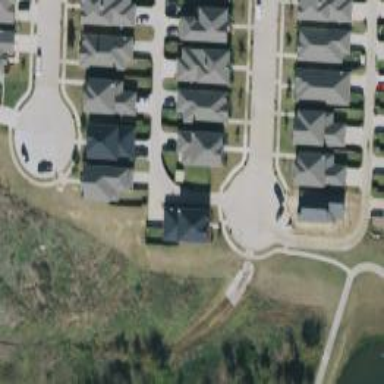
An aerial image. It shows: Alley classified as service road.